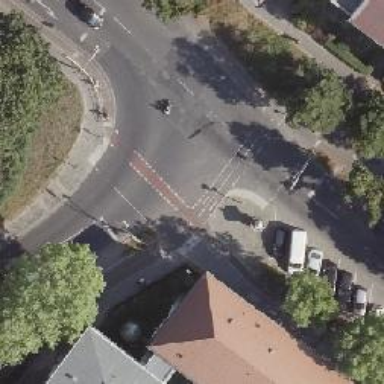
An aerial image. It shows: Footway crossing equipped with traffic signals.